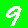
Digit: 9